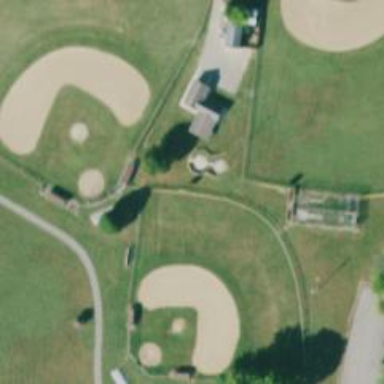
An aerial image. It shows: Baseball pitch for leisure land activities.